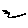
Label: zigzag